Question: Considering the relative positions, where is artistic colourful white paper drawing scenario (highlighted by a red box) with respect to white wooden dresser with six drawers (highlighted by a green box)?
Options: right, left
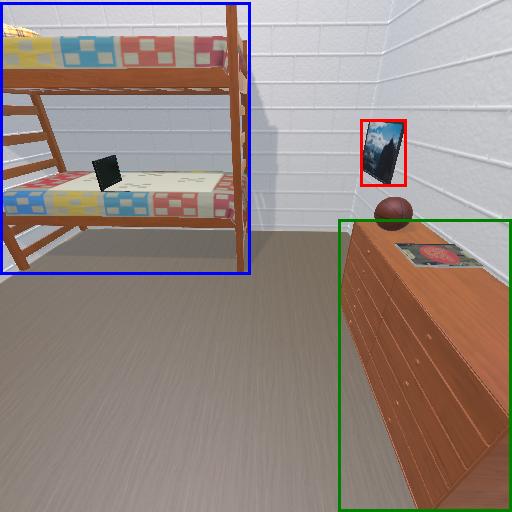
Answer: right